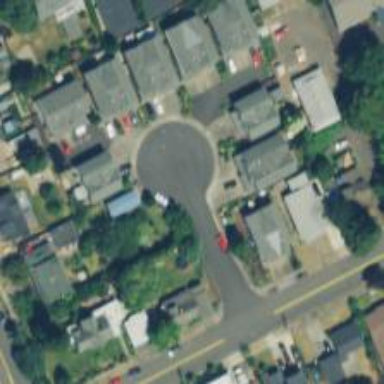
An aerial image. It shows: Residential road with sidewalk on the left.